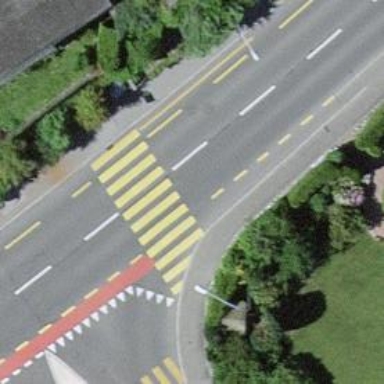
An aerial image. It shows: Zebra crossing on footway.